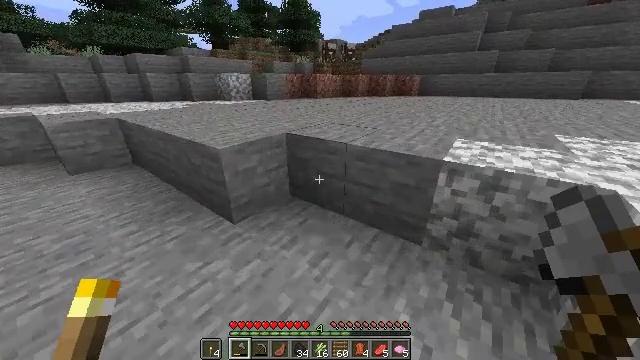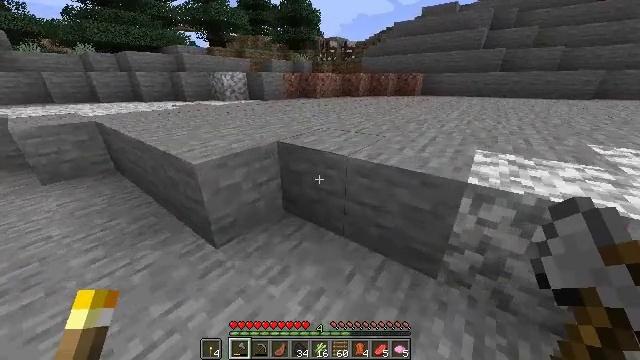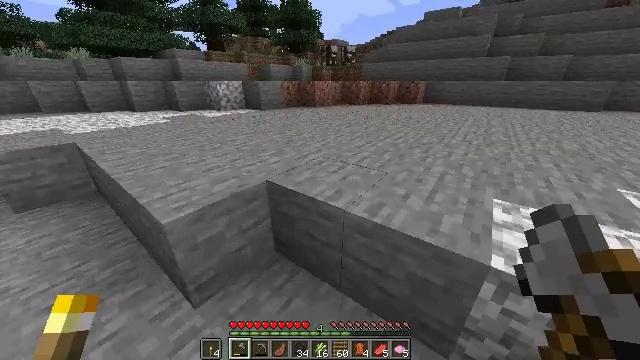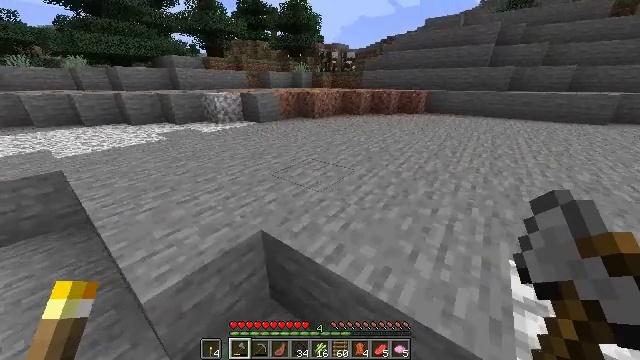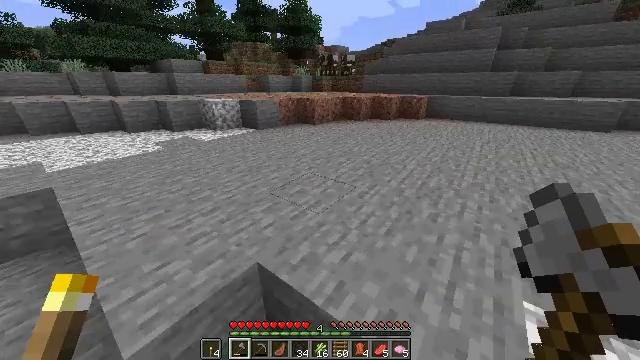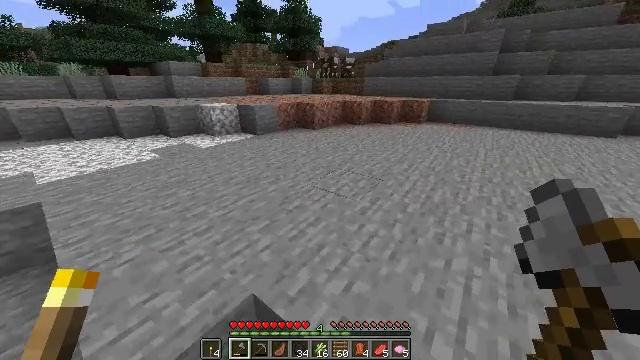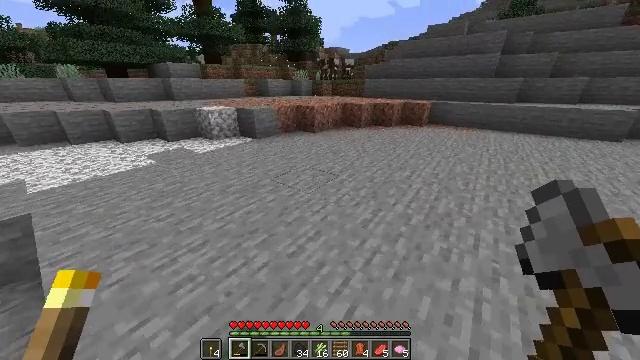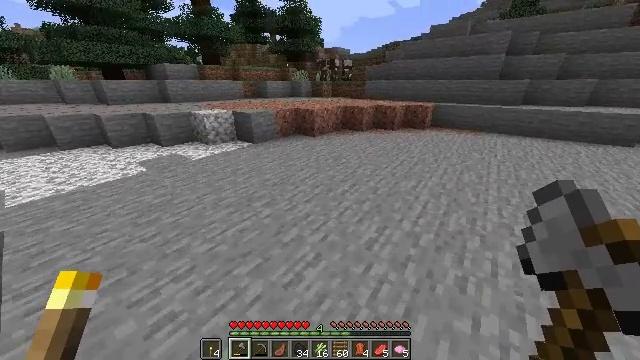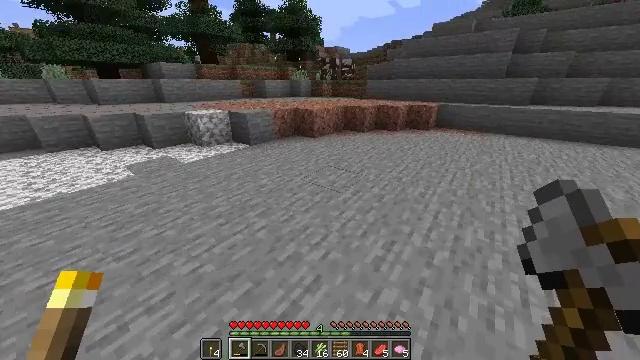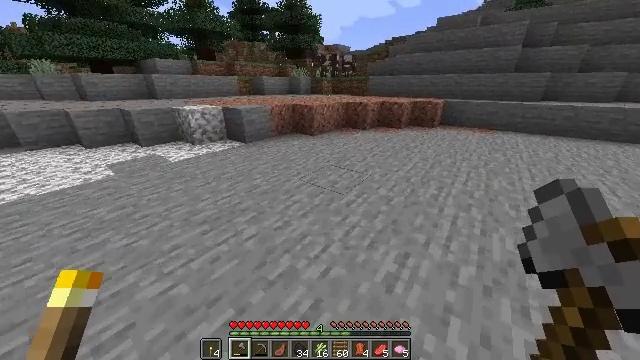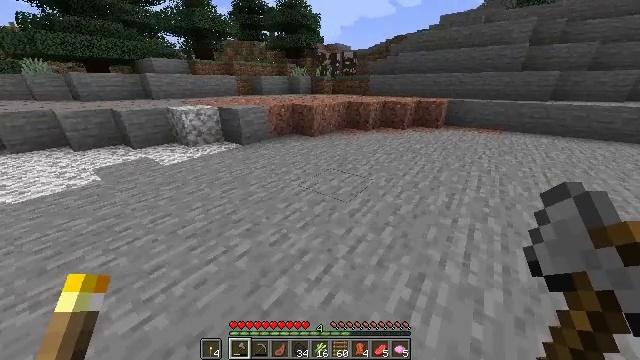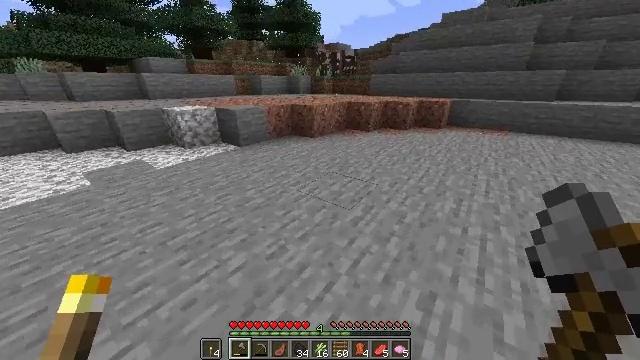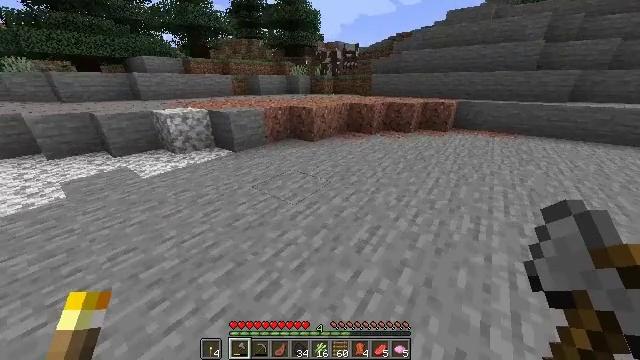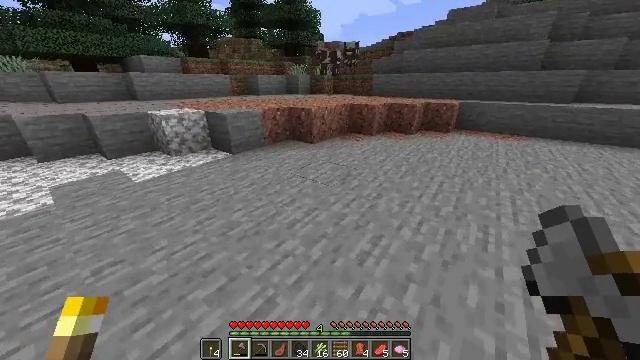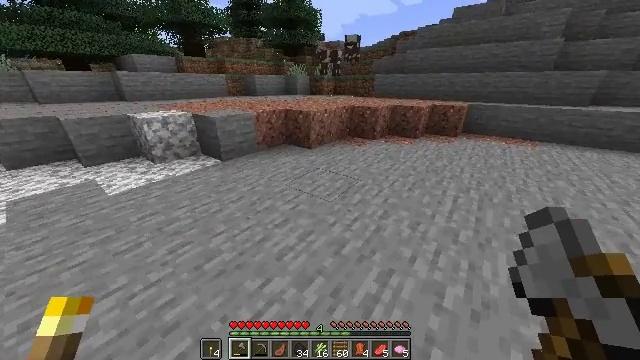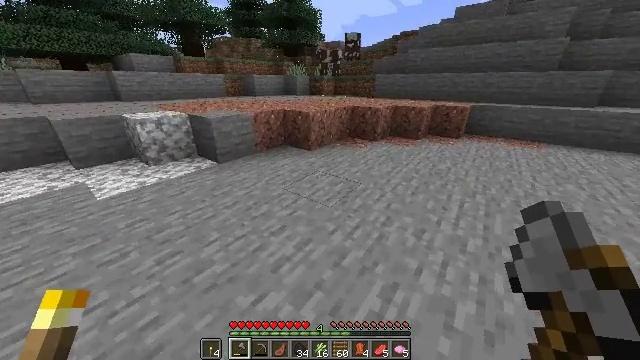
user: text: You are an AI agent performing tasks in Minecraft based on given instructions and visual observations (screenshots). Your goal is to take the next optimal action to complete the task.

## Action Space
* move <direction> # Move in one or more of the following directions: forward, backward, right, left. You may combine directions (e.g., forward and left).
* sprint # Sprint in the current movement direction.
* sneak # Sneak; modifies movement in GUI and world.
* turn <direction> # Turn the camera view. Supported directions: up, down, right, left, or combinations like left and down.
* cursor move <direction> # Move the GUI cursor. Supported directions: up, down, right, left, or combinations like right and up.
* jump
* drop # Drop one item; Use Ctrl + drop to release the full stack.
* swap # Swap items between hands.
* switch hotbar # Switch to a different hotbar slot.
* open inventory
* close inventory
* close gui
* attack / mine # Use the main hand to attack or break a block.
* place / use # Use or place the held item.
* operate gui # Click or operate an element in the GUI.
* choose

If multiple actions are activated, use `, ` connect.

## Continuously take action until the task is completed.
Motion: motion action
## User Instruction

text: Kill the cow.
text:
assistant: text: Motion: move forward, sprint
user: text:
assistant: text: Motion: move forward, sprint, jump
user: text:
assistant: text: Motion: move forward, sprint, jump
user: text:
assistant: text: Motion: move forward, sprint, jump
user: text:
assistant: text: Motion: move forward, sprint, jump
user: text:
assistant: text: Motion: move forward, sprint
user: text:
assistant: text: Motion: move forward, sprint
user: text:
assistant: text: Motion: move forward, sprint
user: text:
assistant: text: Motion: move forward, sprint
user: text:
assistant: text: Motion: move forward, sprint
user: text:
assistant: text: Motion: move forward, sprint
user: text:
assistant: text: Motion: move forward, sprint
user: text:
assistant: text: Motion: move forward, sprint
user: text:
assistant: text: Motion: move forward, sprint
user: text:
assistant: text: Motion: move forward, sprint
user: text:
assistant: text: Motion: move forward, sprint
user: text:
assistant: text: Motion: move forward, sprint
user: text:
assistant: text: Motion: move forward, sprint
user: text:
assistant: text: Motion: move forward, sprint
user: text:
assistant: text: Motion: move forward, sprint
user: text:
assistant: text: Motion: move forward, sprint
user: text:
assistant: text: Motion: move forward, sprint
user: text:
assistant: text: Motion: move forward, sprint
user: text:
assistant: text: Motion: move forward, sprint
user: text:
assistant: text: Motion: move forward, sprint
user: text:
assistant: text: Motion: move forward, sprint, jump
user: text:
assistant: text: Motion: move forward, sprint, jump
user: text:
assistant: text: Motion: move forward, sprint, jump
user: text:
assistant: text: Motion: move forward, sprint, jump
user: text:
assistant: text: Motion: move forward, sprint, jump